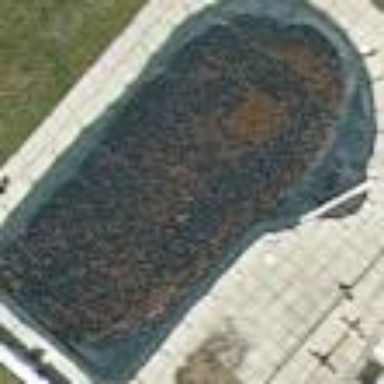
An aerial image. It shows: Swimming pool located in leisure land.